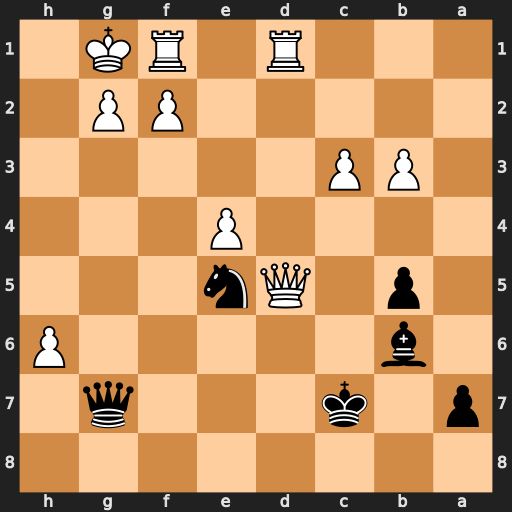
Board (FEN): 8/p1k3q1/1b5P/1p1Qn3/4P3/1PP5/5PP1/3R1RK1
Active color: b
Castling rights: -
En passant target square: -
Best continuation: Nf3+ Kh1 Qxh6+ Qh5 Qxh5#